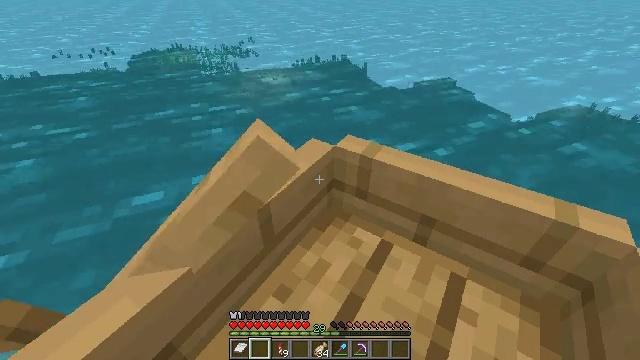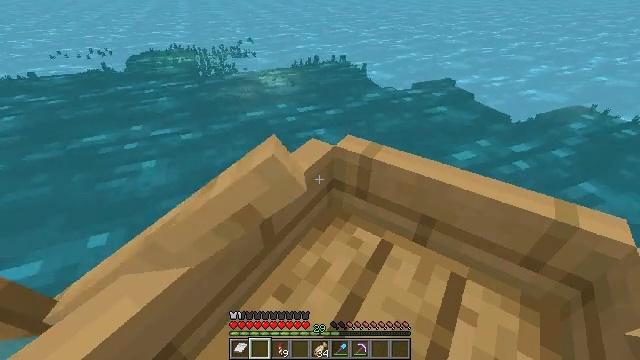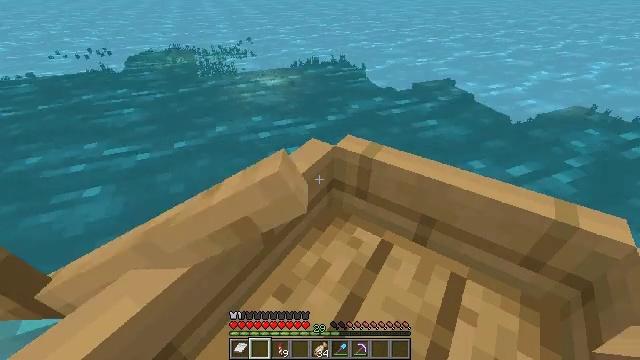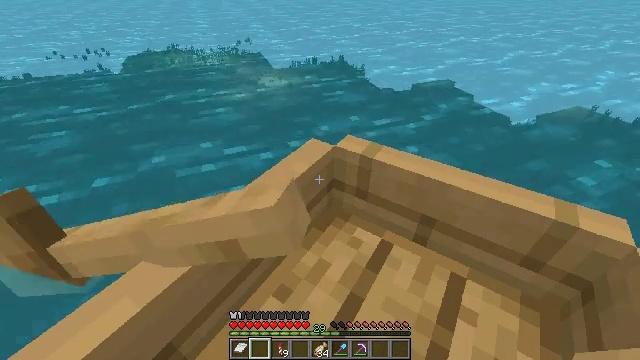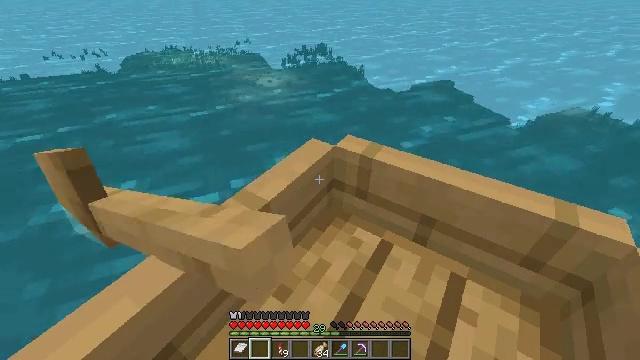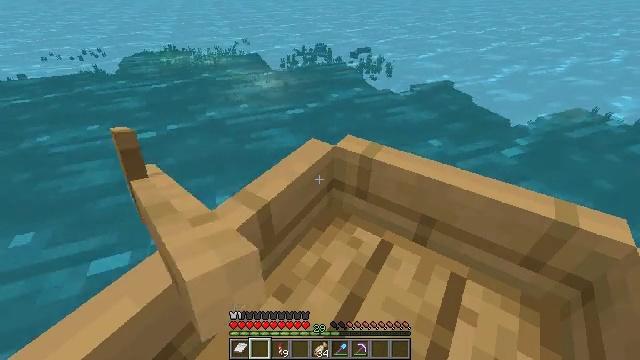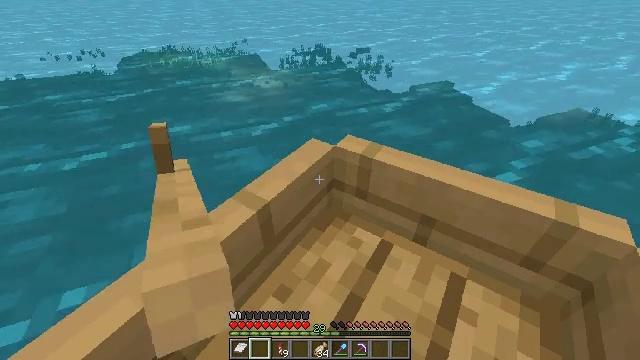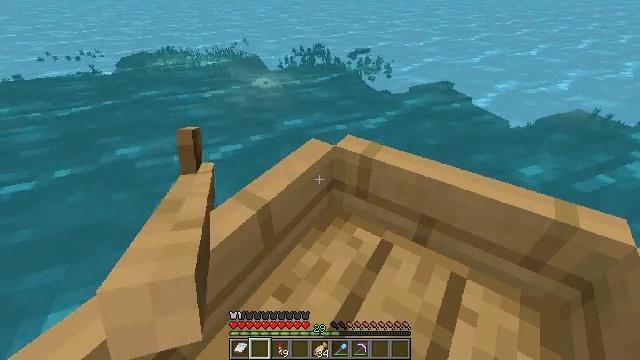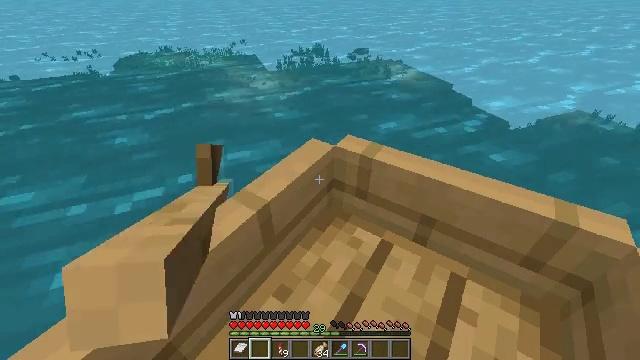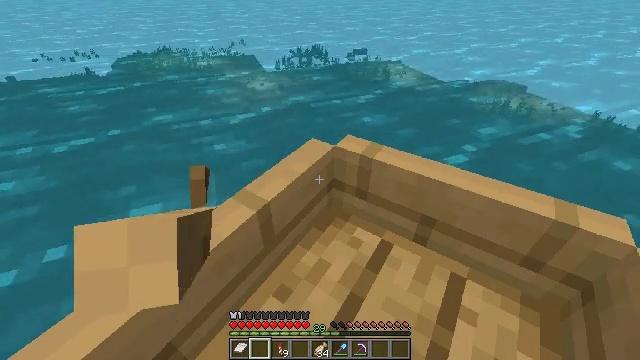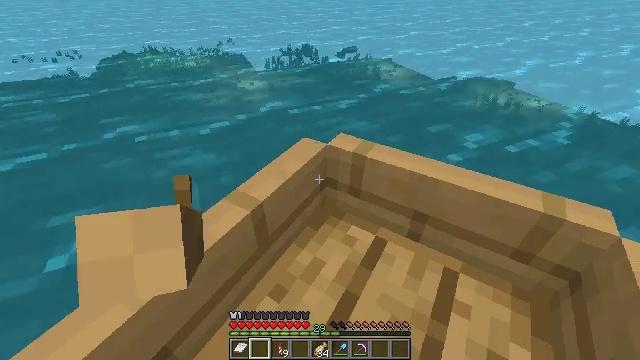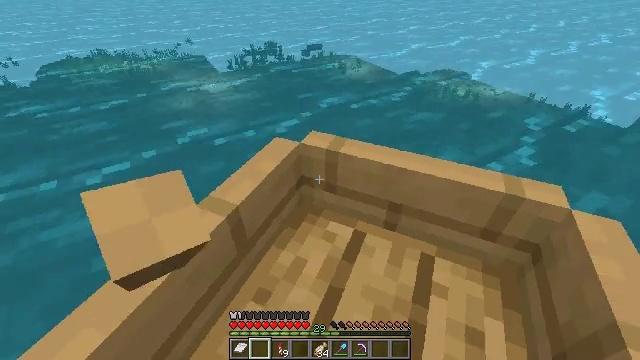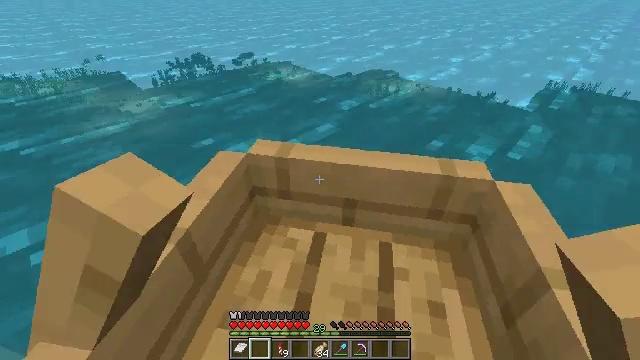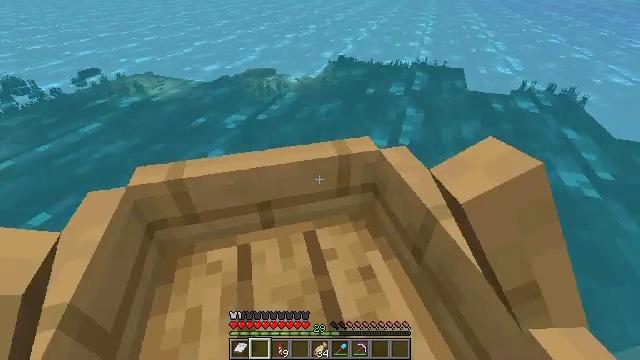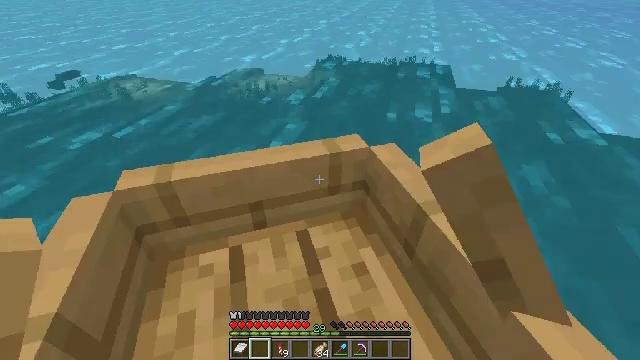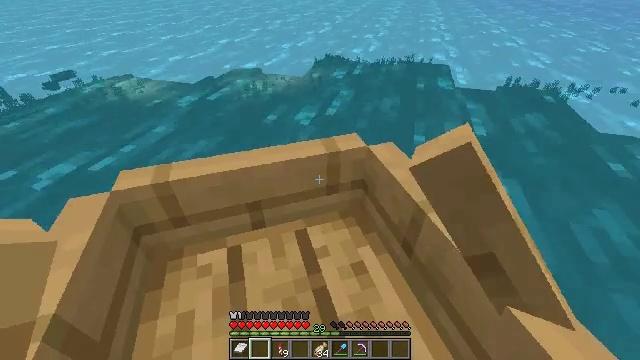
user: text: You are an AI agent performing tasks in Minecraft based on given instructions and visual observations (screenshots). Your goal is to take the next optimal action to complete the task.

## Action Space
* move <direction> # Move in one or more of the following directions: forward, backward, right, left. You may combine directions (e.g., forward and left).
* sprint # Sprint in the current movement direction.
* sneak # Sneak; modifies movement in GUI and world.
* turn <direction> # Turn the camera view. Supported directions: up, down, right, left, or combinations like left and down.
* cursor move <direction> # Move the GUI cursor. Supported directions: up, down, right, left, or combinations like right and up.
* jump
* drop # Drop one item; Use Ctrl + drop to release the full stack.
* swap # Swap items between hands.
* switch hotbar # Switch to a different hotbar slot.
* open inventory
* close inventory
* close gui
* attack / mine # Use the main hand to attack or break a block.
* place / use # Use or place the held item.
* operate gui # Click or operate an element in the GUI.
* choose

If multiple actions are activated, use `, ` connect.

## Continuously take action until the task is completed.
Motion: motion action
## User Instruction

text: Retrieve the bubble coral wall fan by mining it.
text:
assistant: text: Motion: move forward
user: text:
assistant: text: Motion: move forward
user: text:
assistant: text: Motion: move forward
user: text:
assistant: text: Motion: move forward
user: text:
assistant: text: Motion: move forward
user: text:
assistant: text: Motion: move forward
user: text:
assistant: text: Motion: move forward
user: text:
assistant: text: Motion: move forward
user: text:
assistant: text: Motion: move forward
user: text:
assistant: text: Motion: move forward, turn right
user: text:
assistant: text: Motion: move forward, turn right
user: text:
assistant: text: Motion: move forward, turn right and up
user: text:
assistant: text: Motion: move forward, turn right
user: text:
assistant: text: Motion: move forward, turn right
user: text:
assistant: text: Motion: move forward
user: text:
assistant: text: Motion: move forward
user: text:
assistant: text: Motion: move forward
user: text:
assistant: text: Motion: move forward, turn right
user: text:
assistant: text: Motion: move forward, turn right
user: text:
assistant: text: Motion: move forward, turn right
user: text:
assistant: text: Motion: move forward, turn right
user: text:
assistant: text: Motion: move forward, turn right
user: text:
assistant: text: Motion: move forward, turn right and up
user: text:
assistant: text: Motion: move forward
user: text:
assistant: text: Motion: move forward
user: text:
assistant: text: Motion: move forward
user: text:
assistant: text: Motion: move forward
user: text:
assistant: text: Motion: move forward
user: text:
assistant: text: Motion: move forward
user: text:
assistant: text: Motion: move forward